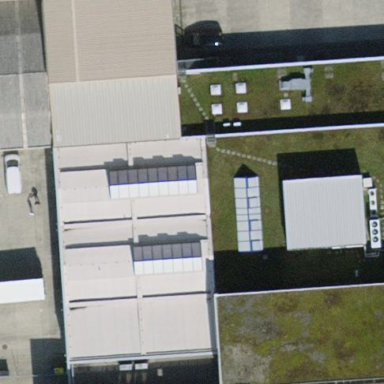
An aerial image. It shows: Transportation building.